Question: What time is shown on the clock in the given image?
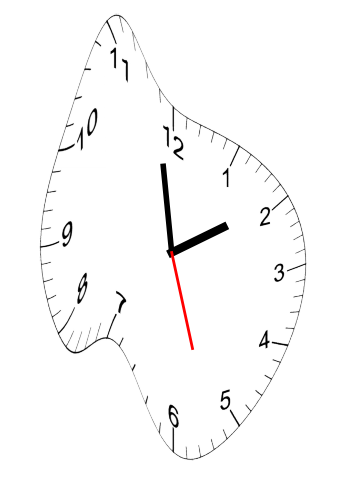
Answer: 01:58:27